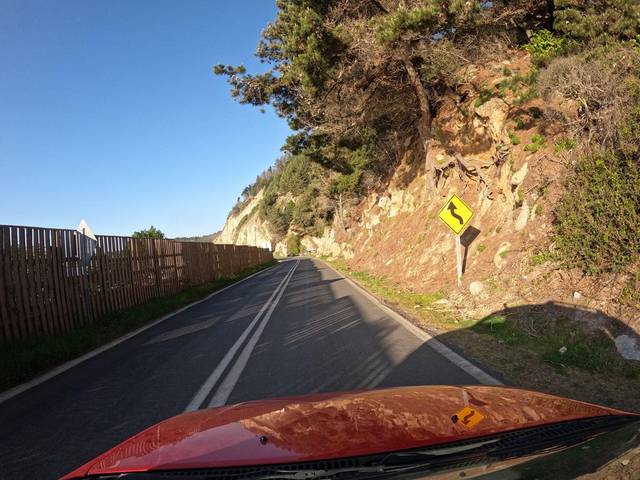
Region: Chile
Coordinates: -35.353, -72.446